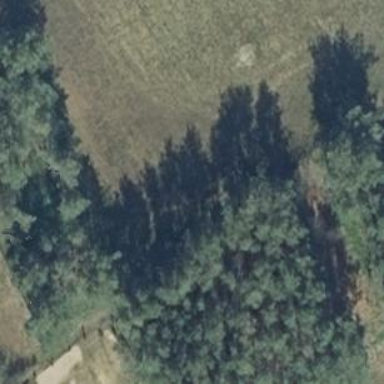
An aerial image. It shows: Forest with broadleaved trees that are deciduous.